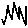
Label: zigzag